Question: I'm trying slim with slim-extras and twig. Problem is that I can't include css or js files into twig html. Accessing css and js file directly from browser give 404 not found error as well as browser console throws 404 page error.
here is my httdocs(folder structure)

My apache document root is '/var/www/devdomain.dev/public' and 'DirectoryIndex index.php'
this is my index.php in public folder
here I tried to add hook with $app->hook and pass it to twig also did not work.
'''
<?php
require '../vendor/autoload.php';
// Prepare app
$app = new \Slim\Slim(array(
'templates.path' => '../templates',
));
// Create monolog logger and store logger in container as singleton
// (Singleton resources retrieve the same log resource definition each time)
$app->container->singleton('log', function () {
$log = new \Monolog\Logger('slim-skeleton');
$log->pushHandler(new \Monolog\Handler\StreamHandler('../logs/app.log', \Monolog\Logger::DEBUG));
return $log;
});
$app->hook('slim.before', function () use ($app) {
$app->view()->appendData(array('baseUrl' => 'templates/'));
});
// Prepare view
$app->view(new \Slim\Views\Twig());
$app->view->parserOptions = array(
'charset' => 'utf-8',
'cache' => realpath('../templates/cache'),
'auto_reload' => true,
'strict_variables' => false,
'autoescape' => true
);
$app->view->parserExtensions = array(new \Slim\Views\TwigExtension());
// Define routes
$app->get('/', function () use ($app) {
// Sample log message
$app->log->info("Home-Page '/' route");
// Render index view
$app->render('index.phtml');
});
// Run app
$app->run();
'''
So my question is: how to pass template path or asset path to twig with slim?
edit: If css or js files in public folder they can be included.
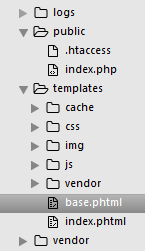
Answer: In my opinion it is about your setup. Your Browser is on 'index.php' and from this he will search for your assets but can't find them - because they are not on your 'vhost'.
Right physically they are there but when apache starts in the public folder your browser can not get out of there. That assets have to be public (or directly "echo-ed" into your template).